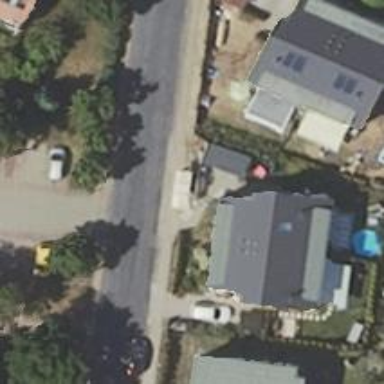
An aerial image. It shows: Residential road with asphalt surface and sidewalk on the left side.